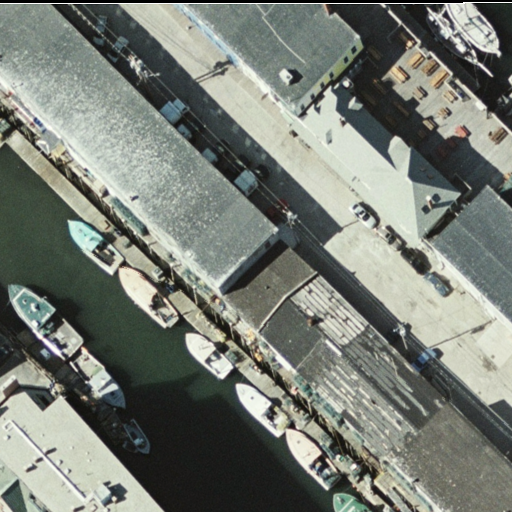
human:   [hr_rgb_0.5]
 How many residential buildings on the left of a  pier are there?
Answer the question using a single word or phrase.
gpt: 5

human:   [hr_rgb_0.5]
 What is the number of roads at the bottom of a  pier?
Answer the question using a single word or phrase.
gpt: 0

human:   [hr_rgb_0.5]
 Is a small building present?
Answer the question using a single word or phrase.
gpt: yes

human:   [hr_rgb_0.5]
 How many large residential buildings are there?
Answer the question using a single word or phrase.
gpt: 3

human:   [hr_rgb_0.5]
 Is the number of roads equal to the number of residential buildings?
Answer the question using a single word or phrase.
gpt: no

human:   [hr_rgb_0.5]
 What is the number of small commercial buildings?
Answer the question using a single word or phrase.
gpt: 0

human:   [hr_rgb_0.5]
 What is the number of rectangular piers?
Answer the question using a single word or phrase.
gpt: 1

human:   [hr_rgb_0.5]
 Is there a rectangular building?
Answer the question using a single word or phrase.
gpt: yes

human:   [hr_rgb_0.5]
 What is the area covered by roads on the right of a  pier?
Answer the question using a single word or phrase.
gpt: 0m2

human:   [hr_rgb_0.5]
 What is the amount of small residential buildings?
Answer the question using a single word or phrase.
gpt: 1

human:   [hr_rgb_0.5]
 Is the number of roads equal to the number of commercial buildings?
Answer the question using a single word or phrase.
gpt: yes

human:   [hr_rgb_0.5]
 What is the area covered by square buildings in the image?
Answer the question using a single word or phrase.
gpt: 0m2

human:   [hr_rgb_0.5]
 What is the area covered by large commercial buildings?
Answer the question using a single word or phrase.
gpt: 643m2

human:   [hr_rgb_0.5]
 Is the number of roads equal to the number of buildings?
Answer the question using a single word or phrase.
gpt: no

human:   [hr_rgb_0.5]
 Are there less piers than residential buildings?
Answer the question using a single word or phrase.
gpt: yes

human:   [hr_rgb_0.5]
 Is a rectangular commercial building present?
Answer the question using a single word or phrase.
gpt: yes

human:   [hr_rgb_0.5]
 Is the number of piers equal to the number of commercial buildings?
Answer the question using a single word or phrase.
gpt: no

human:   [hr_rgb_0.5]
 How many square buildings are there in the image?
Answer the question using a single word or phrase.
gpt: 0

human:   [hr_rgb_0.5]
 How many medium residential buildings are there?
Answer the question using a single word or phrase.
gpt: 4

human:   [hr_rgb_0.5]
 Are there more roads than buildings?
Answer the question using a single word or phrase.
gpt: no

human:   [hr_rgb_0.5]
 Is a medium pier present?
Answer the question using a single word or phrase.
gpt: yes

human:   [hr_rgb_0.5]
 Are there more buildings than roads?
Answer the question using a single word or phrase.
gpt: yes

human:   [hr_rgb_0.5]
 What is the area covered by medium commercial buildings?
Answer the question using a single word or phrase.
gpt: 0m2

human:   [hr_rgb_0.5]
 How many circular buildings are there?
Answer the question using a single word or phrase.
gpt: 0

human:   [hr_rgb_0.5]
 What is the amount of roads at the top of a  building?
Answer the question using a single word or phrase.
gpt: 1

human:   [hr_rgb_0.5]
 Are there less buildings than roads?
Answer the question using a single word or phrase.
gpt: no

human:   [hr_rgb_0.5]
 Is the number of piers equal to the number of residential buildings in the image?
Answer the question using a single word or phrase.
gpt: no

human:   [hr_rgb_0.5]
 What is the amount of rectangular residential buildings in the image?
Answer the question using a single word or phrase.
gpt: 7

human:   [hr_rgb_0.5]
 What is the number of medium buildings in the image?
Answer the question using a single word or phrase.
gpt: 4

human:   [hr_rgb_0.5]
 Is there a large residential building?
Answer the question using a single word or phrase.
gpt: yes

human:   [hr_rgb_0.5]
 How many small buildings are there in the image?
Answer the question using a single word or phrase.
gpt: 1

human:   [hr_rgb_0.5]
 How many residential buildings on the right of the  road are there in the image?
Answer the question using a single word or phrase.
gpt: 3

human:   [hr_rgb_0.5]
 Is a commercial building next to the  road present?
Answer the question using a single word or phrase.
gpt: yes

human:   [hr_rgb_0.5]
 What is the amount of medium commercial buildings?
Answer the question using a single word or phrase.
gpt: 0

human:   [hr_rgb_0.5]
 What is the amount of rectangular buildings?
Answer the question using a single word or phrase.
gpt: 8

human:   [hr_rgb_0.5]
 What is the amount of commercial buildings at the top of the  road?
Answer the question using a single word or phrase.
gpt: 1